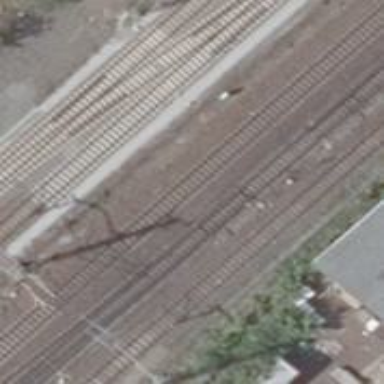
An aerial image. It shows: Railway switch.